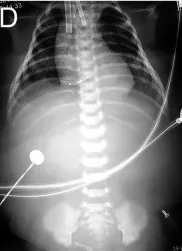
DOH 8 , gradually subsided pulmonary edema, recovered intestinal tube aeration and absorbed ascites.
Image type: radiology (x_ray)